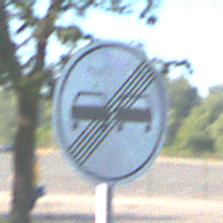
Verkehrszeichen: EndeUeberholverbot
Umgebung: Outdoor, Urban
Tageszeit: MorningAfternoon
Wetter: Clear
Licht: Natural
Jahreszeit: NotSpecified
Kontrast: HighContrast